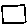
Label: square